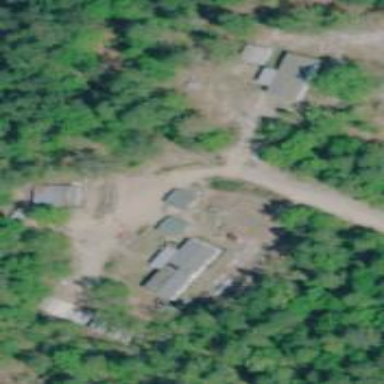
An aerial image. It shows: Driveway leading to service road.